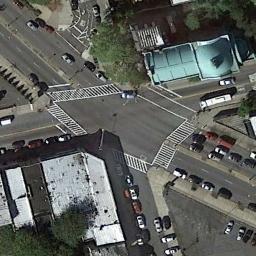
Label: intersection